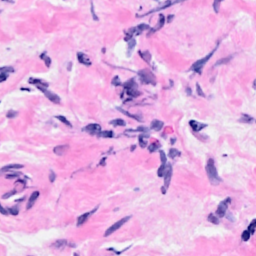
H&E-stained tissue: Breast